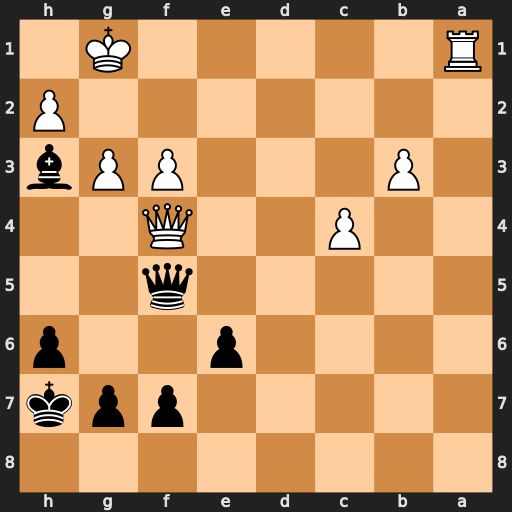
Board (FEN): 8/5ppk/4p2p/5q2/2P2Q2/1P3PPb/7P/R5K1
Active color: b
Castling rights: -
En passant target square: -
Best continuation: Qc5+ Kh1 Qf2 Rg1 Bf1